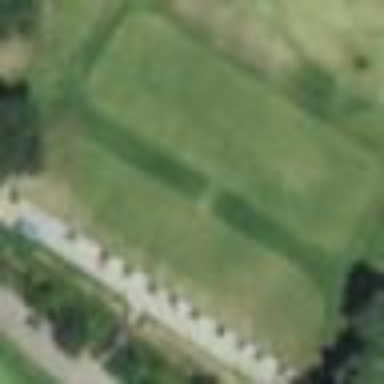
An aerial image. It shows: Grassy area designated as golf tee.